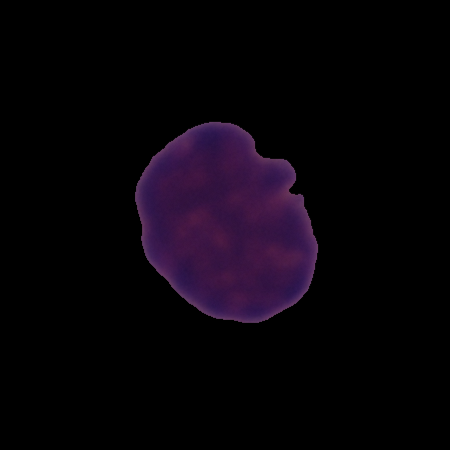
Label: healthy